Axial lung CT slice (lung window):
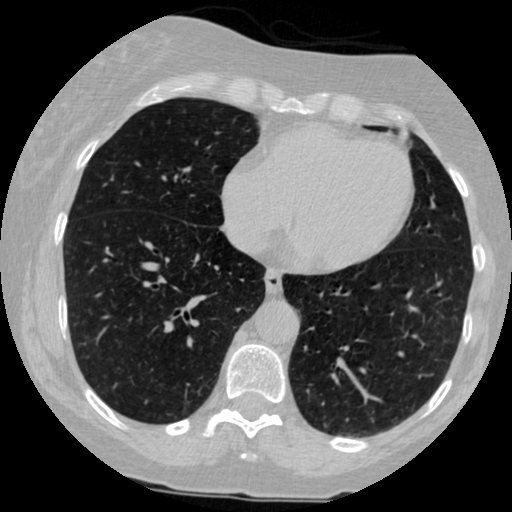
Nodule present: no